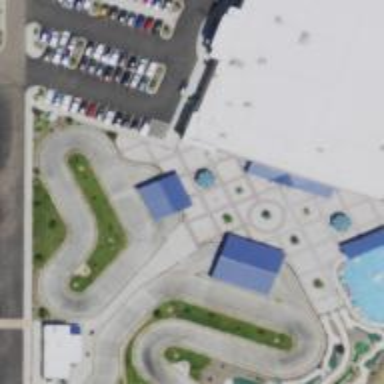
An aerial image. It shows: Karting raceway for sports activities.